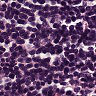
Metastatic tissue present: no